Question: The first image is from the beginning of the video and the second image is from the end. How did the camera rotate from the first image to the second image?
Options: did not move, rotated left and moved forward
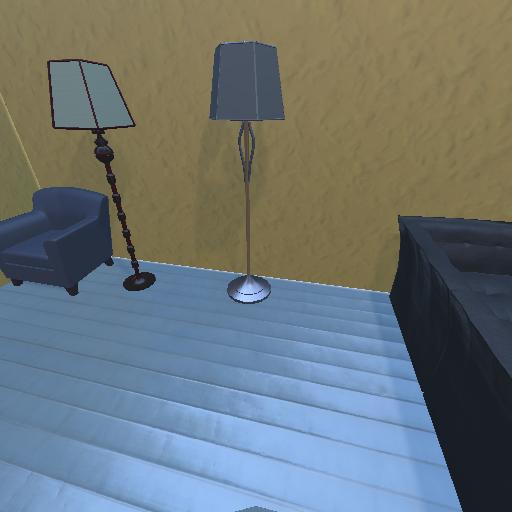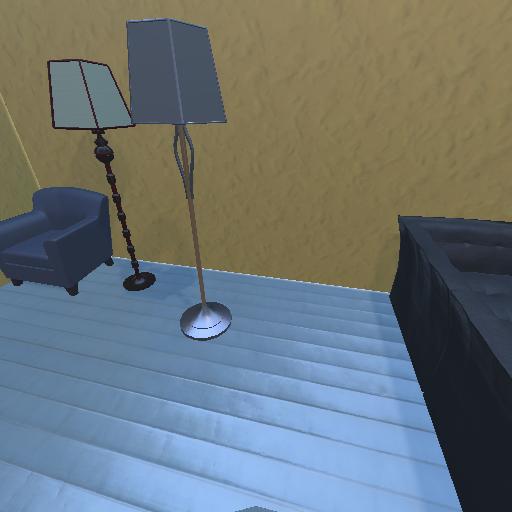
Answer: did not move